Question: I've deployed web sites and services to the cloud before but it was a while ago and I wanted to revisit my approach to inventorize my skills. During the research, I've been told to use a worker role but I'm not sure in what constellation to apply it.

The image presents my choices. I'll be setting up two things (preferably on the same base URL).
1. A web site (ASP.NET, most likely MVC powered by Razor)
2. A service layer (guessingly WCF, as there's not much else to pick from today)
So, in my naive ignorance, I added ASP.NET Web Role for the former and WCF Service Web Role for the latter. Then, according to the hint, I also added Worker Role. And this is where I got humble and started to suspect that my ignorance was rather an arrogance...
Do I need all the three of them? Or is it perhaps so that Worker Role covers the others? Or are the others sufficient and I need to Worker Role? Or am I totally confusing the concepts here?
I've tried to google those but I realize that I haven't reached the threshold of learning by doing in this area yet. I get more confused and headacheish the more I read. Admittedly, my problem might lie in the wrong choice of search words and/or linguistic misconception. If so, my apologies...
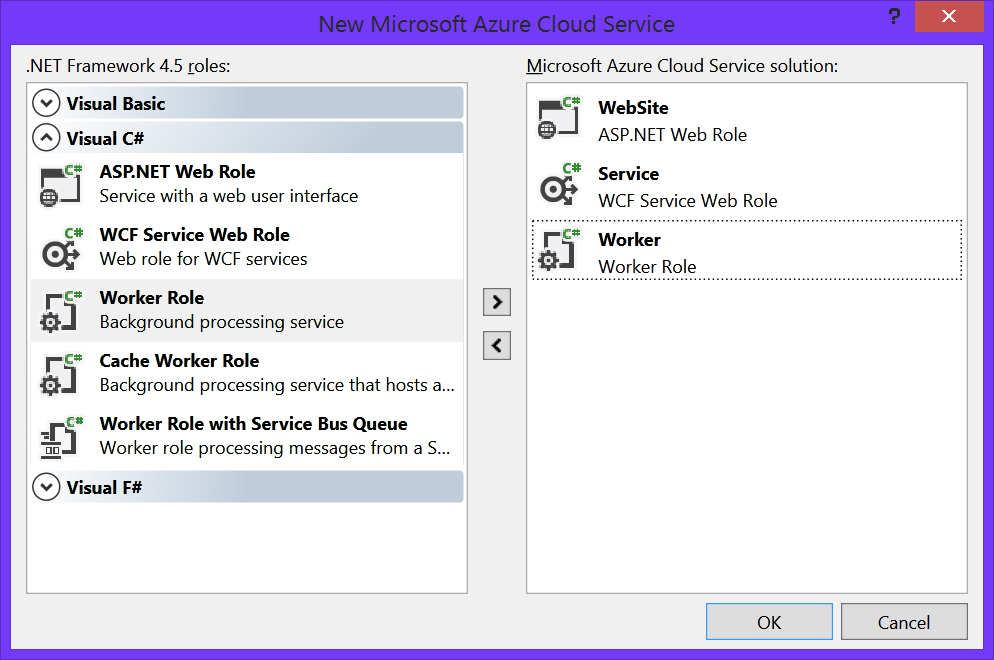
Answer: The answer is, it depends...
A web role is essentially a Worker role with IIS installed + configured. You could host a WebApi/MVC, WCF AND process events all from the same web role if you really wanted to, reducing costs.
Remember that each role is a separate VM that you have to pay for, so adding extras roles to keep everything separate may not always be the best idea.
In one of our projects for example, we use a web role to host a WebApi. A Worker role to process internal events, and a worker role to host WCF services (you can also use a web role for this). We split them because they take very different workloads and perform separate functions, so being able to scale them independently made sense.
HTH